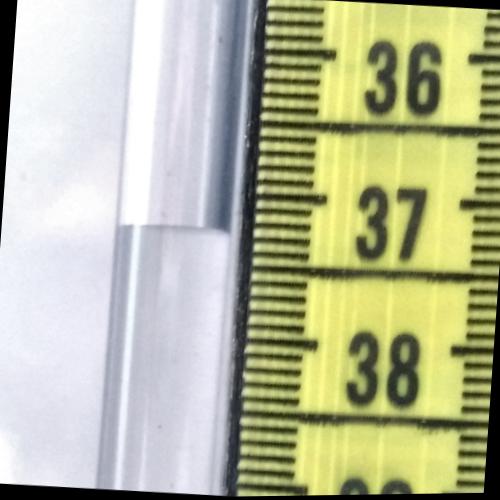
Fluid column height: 37.3 cm